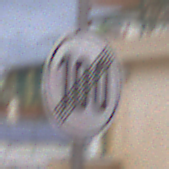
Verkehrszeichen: EndeGeschwindigkeit100
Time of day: Midday
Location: Outdoor (Urban)
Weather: Overcast
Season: NotSpecified
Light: Natural